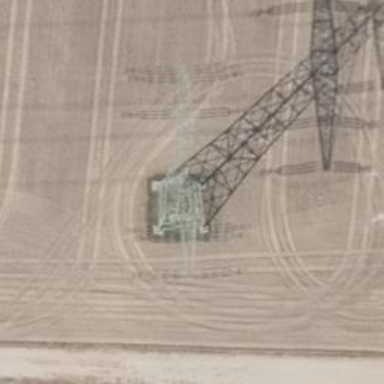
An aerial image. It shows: Power tower.